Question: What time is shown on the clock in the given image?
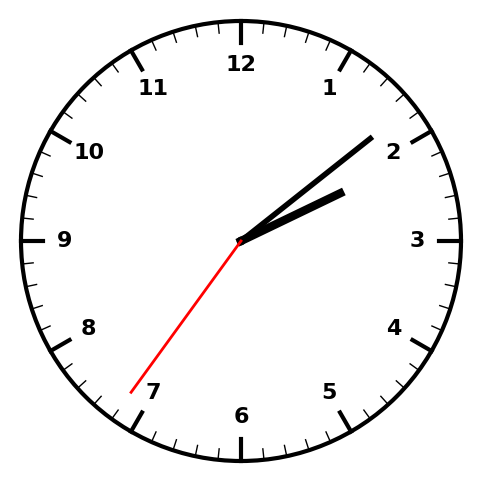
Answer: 02:08:36